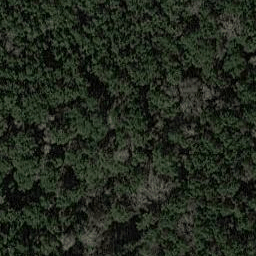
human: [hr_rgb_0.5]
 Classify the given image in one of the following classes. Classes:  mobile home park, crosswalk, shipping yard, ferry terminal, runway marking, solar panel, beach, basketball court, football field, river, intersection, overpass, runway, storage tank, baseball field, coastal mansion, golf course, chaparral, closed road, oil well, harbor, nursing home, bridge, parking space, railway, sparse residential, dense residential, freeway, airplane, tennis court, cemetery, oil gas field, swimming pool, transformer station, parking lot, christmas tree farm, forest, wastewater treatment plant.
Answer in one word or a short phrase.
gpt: forest